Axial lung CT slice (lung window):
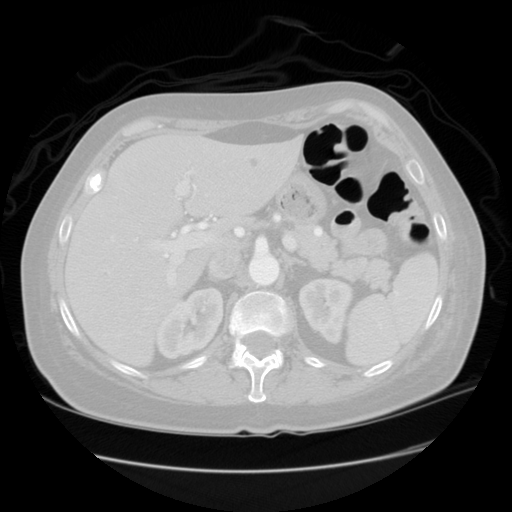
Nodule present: no